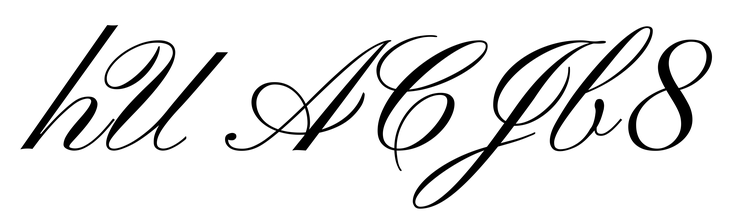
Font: PinyonScript-Regular